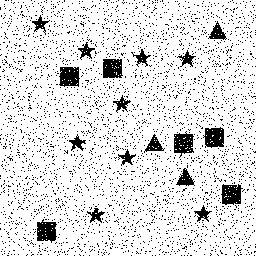
Squares: 6
Triangles: 3
Stars: 9
Total shapes: 18